Interaction volume radius: 5 \u00c5
Interaction volume height: 30 \u00c5
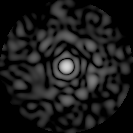
Disorder parameter: 0.8425